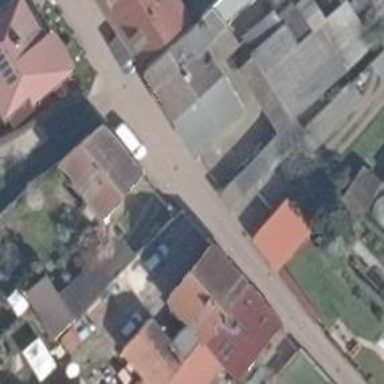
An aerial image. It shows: Residential road.